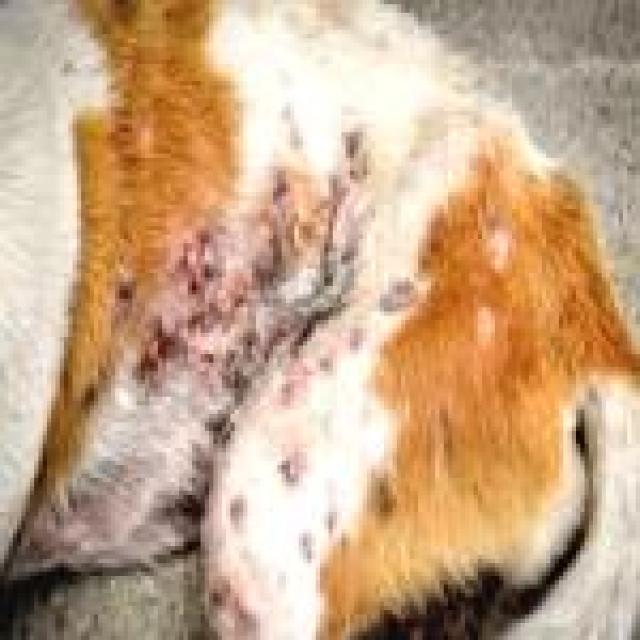
Canine fungal skin infection — characterized by alopecia, scaling, crusting, and circular lesions. Common agents include Malassezia and Candida species.